Question: I have action in my controller which calls the following method :
'''
public IQueryable<AaaUserContactInfo> getcontactinfo(long[] id)
{
var organizationsiteids = from accountsitemapping in entities.AccountSiteMappings
where id.Any(accountid => accountsitemapping.ACCOUNTID == accountid)
select accountsitemapping.SITEID;
var usersdepts = from userdept in entities.UserDepartments
join deptdefinition in entities.DepartmentDefinitions on userdept.DEPTID equals deptdefinition.DEPTID
where organizationsiteids.Any(accountid => deptdefinition.SITEID == accountid)
select userdept;
var contactsinfos = from userdept in usersdepts
join contactinfo in entities.AaaUserContactInfoes on userdept.USERID equals contactinfo.USER_ID
select contactinfo;
return contactsinfos;
}
'''
But when I run the application and I navigate to the action method the folowing error will be raised on the view level:-
'''
System.Data.EntityCommandExecutionException was unhandled by user code
HResult=-<PHONE>
Message=An error occurred while executing the command definition. See the inner exception for details.
Source=System.Data.Entity
StackTrace:
at System.Data.EntityClient.EntityCommandDefinition.ExecuteStoreCommands(EntityCommand entityCommand, CommandBehavior behavior)
at System.Data.Objects.Internal.ObjectQueryExecutionPlan.Execute<URL>
at System.Data.Objects.ObjectQuery'1.GetResults(Nullable'1 forMergeOption)
at System.Data.Objects.ObjectQuery'1.System.Collections.Generic.IEnumerable<T>.GetEnumerator()
at System.Data.Entity.Internal.Linq.InternalQuery'1.GetEnumerator()
at System.Data.Entity.Infrastructure.DbQuery'1.System.Collections.Generic.IEnumerable<TResult>.GetEnumerator()
at System.Linq.Enumerable.Count<URL>
at ASP._Page_Views_Home_CustomersDetails_cshtml.Execute() in c:\Users\Administrator\Desktop\new app DEMO2\MvcApplication4 - LATEST -\MvcApplication4\Views\Home\CustomersDetails.cshtml:line 6
at System.Web.WebPages.WebPageBase.ExecutePageHierarchy()
at System.Web.Mvc.WebViewPage.ExecutePageHierarchy()
at System.Web.WebPages.StartPage.RunPage()
at System.Web.WebPages.StartPage.ExecutePageHierarchy()
at System.Web.WebPages.WebPageBase.ExecutePageHierarchy(WebPageContext pageContext, TextWriter writer, WebPageRenderingBase startPage)
at System.Web.Mvc.RazorView.RenderView(ViewContext viewContext, TextWriter writer, Object instance)
at System.Web.Mvc.BuildManagerCompiledView.Render(ViewContext viewContext, TextWriter writer)
at System.Web.Mvc.ViewResultBase.ExecuteResult(ControllerContext context)
at System.Web.Mvc.ControllerActionInvoker.InvokeActionResult(ControllerContext controllerContext, ActionResult actionResult)
at System.Web.Mvc.ControllerActionInvoker.<>c__DisplayClass1c.<InvokeActionResultWithFilters>b__19()
at System.Web.Mvc.ControllerActionInvoker.InvokeActionResultFilter(IResultFilter filter, ResultExecutingContext preContext, Func'1 continuation)
InnerException: System.Data.SqlClient.SqlException
HResult=-<PHONE>
Message=Some part of your SQL statement is nested too deeply. Rewrite the query or break it up into smaller queries.
Source=.Net SqlClient Data Provider
ErrorCode=-<PHONE>
Class=15
LineNumber=105
Number=191
Procedure=""
StackTrace:
at System.Data.SqlClient.SqlConnection.OnError(SqlException exception, Boolean breakConnection, Action'1 wrapCloseInAction)
at System.Data.SqlClient.SqlInternalConnection.OnError(SqlException exception, Boolean breakConnection, Action'1 wrapCloseInAction)
at System.Data.SqlClient.TdsParser.ThrowExceptionAndWarning(TdsParserStateObject stateObj, Boolean callerHasConnectionLock, Boolean asyncClose)
at System.Data.SqlClient.TdsParser.TryRun(RunBehavior runBehavior, SqlCommand cmdHandler, SqlDataReader dataStream, BulkCopySimpleResultSet bulkCopyHandler, TdsParserStateObject stateObj, Boolean& dataReady)
at System.Data.SqlClient.SqlDataReader.TryConsumeMetaData()
at System.Data.SqlClient.SqlDataReader.get_MetaData()
at System.Data.SqlClient.SqlCommand.FinishExecuteReader(SqlDataReader ds, RunBehavior runBehavior, String resetOptionsString)
at System.Data.SqlClient.SqlCommand.RunExecuteReaderTds(CommandBehavior cmdBehavior, RunBehavior runBehavior, Boolean returnStream, Boolean async, Int32 timeout, Task& task, Boolean asyncWrite)
at System.Data.SqlClient.SqlCommand.RunExecuteReader(CommandBehavior cmdBehavior, RunBehavior runBehavior, Boolean returnStream, String method, TaskCompletionSource'1 completion, Int32 timeout, Task& task, Boolean asyncWrite)
at System.Data.SqlClient.SqlCommand.RunExecuteReader(CommandBehavior cmdBehavior, RunBehavior runBehavior, Boolean returnStream, String method)
at System.Data.SqlClient.SqlCommand.ExecuteReader(CommandBehavior behavior, String method)
at System.Data.SqlClient.SqlCommand.ExecuteDbDataReader(CommandBehavior behavior)
at System.Data.Common.DbCommand.ExecuteReader(CommandBehavior behavior)
at System.Data.EntityClient.EntityCommandDefinition.ExecuteStoreCommands(EntityCommand entityCommand, CommandBehavior behavior)
InnerException:
'''
So what is causing this error??
UPDATED:-

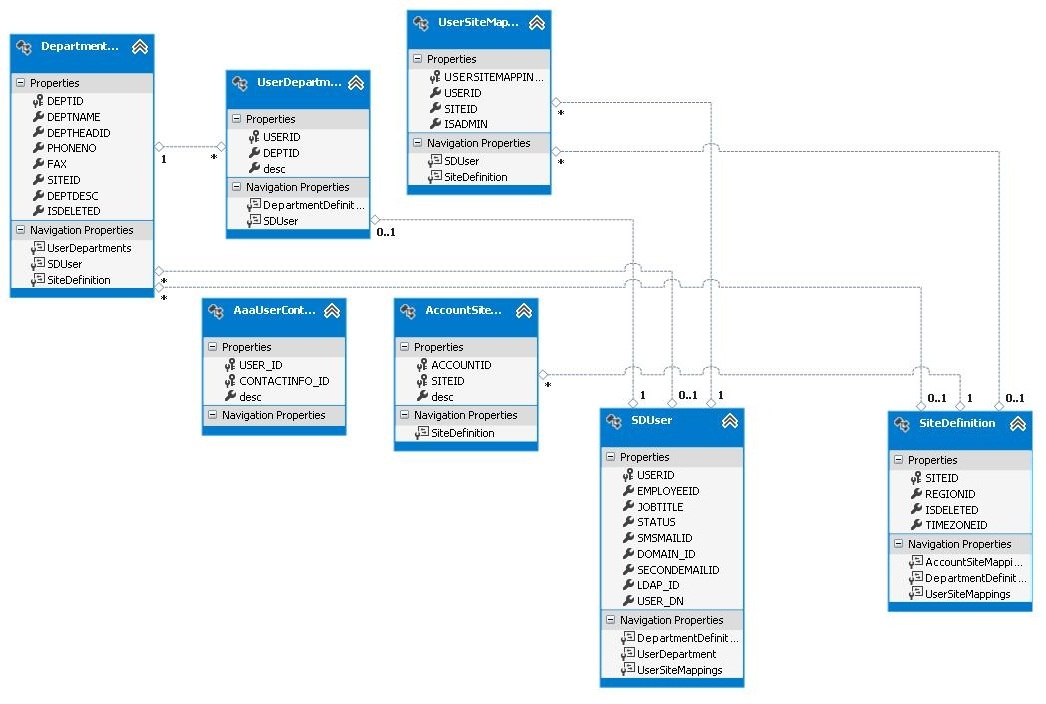
Answer: LINQ, for most of its commands, employs deferred execution. It waits until you actually call for the data before it sends the query to that database. Here it looks like all of those queries are being deferred until later, when you try to grab something out of contactInfos.
I would try having it execute, like by throwing a .ToList() somewhere, to try and reduce the nesting that would be otherwise going on in the SQL.
EDIT: Since, per the comments, you appear to be getting the error on the first query, could you please try and having it say 'where id.Contains(accountsitemapping.ACCOUNTID)'?